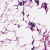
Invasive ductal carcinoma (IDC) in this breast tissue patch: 1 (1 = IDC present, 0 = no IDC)